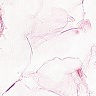
Metastatic tissue present: no